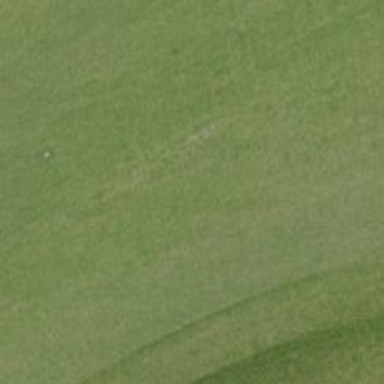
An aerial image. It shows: View of golf hole.